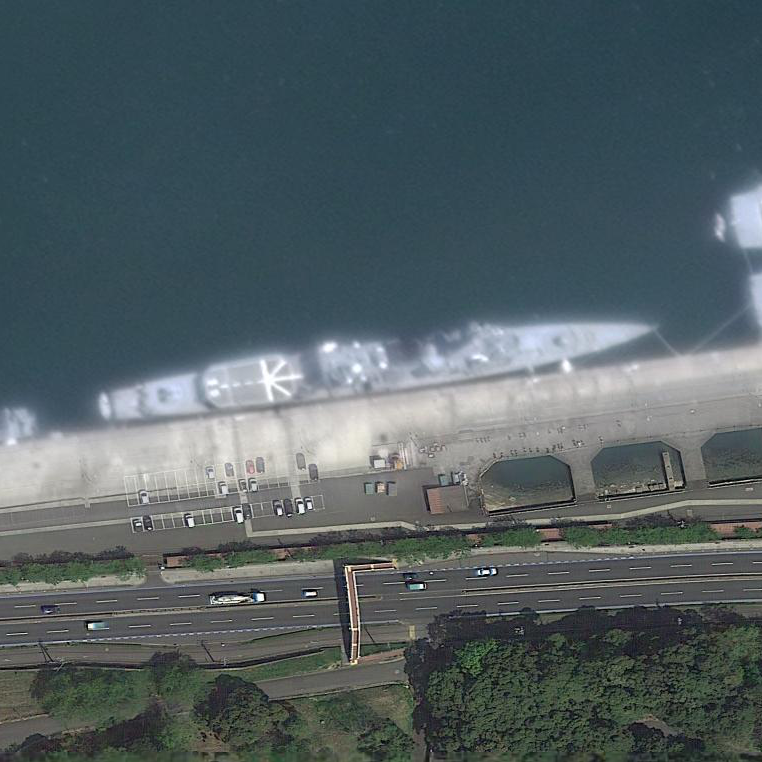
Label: Abukuma-class_frigate